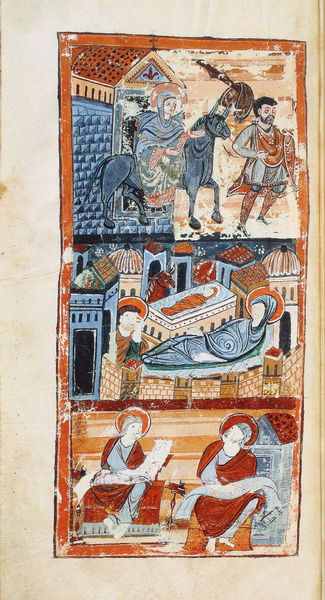
Titel: Prümer Tropar
Institution: Paris, Bibliothèque Nationale
Schlagwörter: blau, mann, frauen, gelb, stadt, braun, bunt, frau, männer, orange, schwarz, skizze, tisch, zeichnung, rot, tiere, malerei, rock, bibel, diener, falten, kleidung, leiche, rahmen, tod, tot, kirche, mantel, stoff, drei, blatt, esel, pferd, farbig, bilder, papier, liegen, röcke, dächer, giebel, mauer, farbe, bank, faltenwurf, schild, suchen, burg, druck, seite, illustration, text, konturen, lilie, ritter, buchseite, pergament, römer, heiligenschein, beerdigung, begräbnis, jesus, brief, mittelalter, stall, stadtmauer, gelehrter, maria, jerusalem, josef, sterbender, heiligenscheine, geburt christi, buchmalerei, triptichon, evangelium, role, maia, illumination, herberge, starke konturen